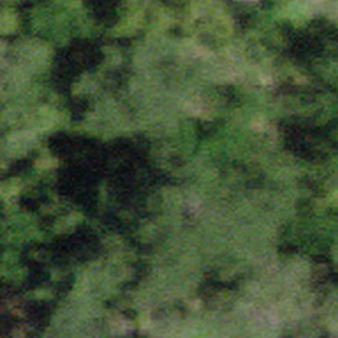
Label: other